Interaction volume radius: 5 \u00c5
Interaction volume height: 15 \u00c5
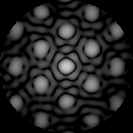
Disorder parameter: 0.2235